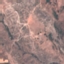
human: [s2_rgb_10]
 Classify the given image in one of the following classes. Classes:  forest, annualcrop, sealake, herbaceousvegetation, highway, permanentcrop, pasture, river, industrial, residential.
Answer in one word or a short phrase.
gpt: PermanentCrop